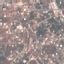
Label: Residential